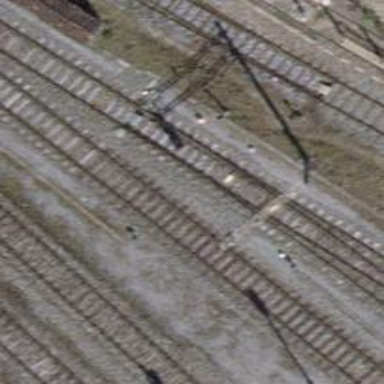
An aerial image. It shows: Railway signal.